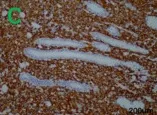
(C) Immunohistochemistry showed positive reactivity for CD79a.
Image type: pathology (immunostaining)